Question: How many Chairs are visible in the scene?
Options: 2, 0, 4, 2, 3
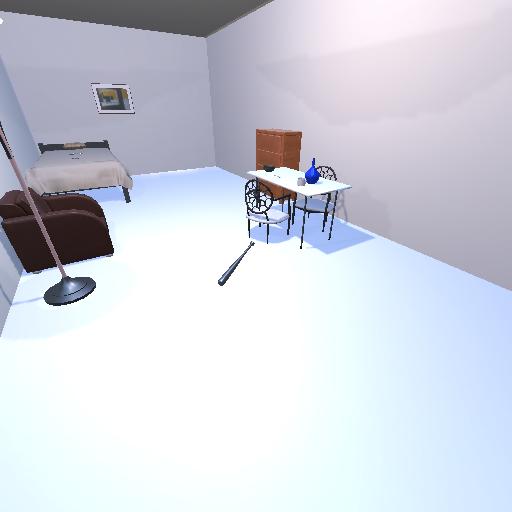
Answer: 2